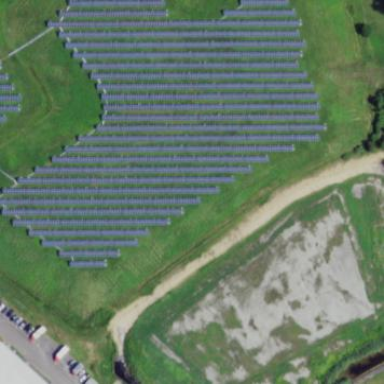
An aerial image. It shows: Solar power plant generating electricity through photovoltaic methods.